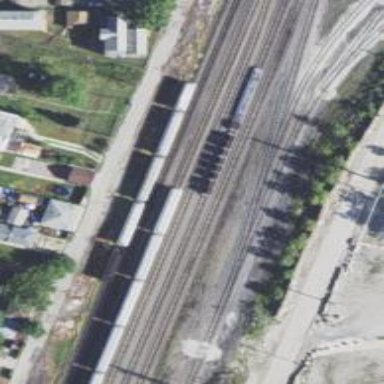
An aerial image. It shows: Railway yard in service.